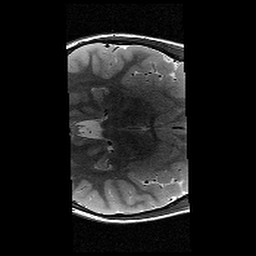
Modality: T2w
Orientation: axial
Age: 9
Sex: female
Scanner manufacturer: siemens
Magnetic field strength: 3 T
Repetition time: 9.23 s
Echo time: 0.067 s